Question: I'm currently working on a macro which extracts data from another Excel worksheet in different workbook, the macro will let user choose which workbook and which worksheet users'd like to copy data from, however now I'm getting an error message of
> Automation error
at line of
'''
Set RngToPaste = Union(wSheet2.Range("AD" & (X)), wSheet2.Range("AD" & X))
'''
I'm not sure why this causes error, cause .
For your reference, the rest of the code is here:
'''
Sub CopyFourColumns()
'// Declare your variables.
Dim wSheet1 As Worksheet
Dim wSheet2 As Worksheet
Dim wSlastRow As Long
Dim X As Long
Dim RngToCopy As Range
Dim RngToPaste As Range
Dim wkbSourceBook As Workbook
Dim wkbCrntWorkBook As Workbook
Set wkbCrntWorkBook = ActiveWorkbook
'// Set here Workbook(Sheets) names
With wkbCrntWorkBook
Set wSheet2 = ActiveSheet
End With
'extract data from another excel file
With Application.FileDialog(msoFileDialogOpen)
.Filters.Clear
.Filters.Add "Excel 2007-13", "*.xlsx; *.xlsm; *.xlsa"
.AllowMultiSelect = False
.Show
If .SelectedItems.Count > 0 Then
Workbooks.Open .SelectedItems(1)
Set wkbSourceBook = ActiveWorkbook
Set wSheet1 = ActiveSheet
'// Here lets Find the last row of data
wSlastRow = wSheet1.Range("AD" & Rows.Count).End(xlUp).Row
wSlastRow = wSheet1.Range("AF" & Rows.Count).End(xlUp).Row
wSlastRow = wSheet1.Range("AH" & Rows.Count).End(xlUp).Row
wSlastRow = wSheet1.Range("AE" & Rows.Count).End(xlUp).Row
'// Now Loop through each row
For X = 2 To wSlastRow
'insert wSlastRow no of rows to worksheet Summary
Rows(wSlastRow).Insert Shift:=xlDown
'Set RngToPaste = wSheet2.Range("P" & (X + 1))
Set RngToPaste = Union(wSheet2.Range("AD" & (X)), wSheet2.Range("AD" & X))
With wSheet1
'Set RngToCopy = Union(.Range("P" & X), .Range("P" & X))
Set RngToCopy = Union(.Range("P" & (X)), .Range("P" & X))
RngToCopy.Copy RngToPaste
End With
Set RngToPaste = Union(wSheet2.Range("AF" & (X)), wSheet2.Range("AF" & X))
With wSheet1
Set RngToCopy = Union(.Range("W" & (X)), .Range("W" & X))
RngToCopy.Copy RngToPaste
End With
Set RngToPaste = Union(wSheet2.Range("AH" & (X)), wSheet2.Range("AH" & X))
With wSheet1
Set RngToCopy = Union(.Range("C" & (X)), .Range("C" & X))
RngToCopy.Copy RngToPaste
End With
Set RngToPaste = Union(wSheet2.Range("AI" & (X)), wSheet2.Range("AI" & X))
With wSheet1
Set RngToCopy = Union(.Range("R" & (X)), .Range("R" & X))
RngToCopy.Copy RngToPaste
End With
'Add Schedule value
Set RngToPaste = Union(wSheet2.Range("AE" & (X)), wSheet2.Range("AE" & X))
RngToPaste.Value = "Scheduled"
'Add Emaill address value
Set RngToPaste = Union(wSheet2.Range("U" & (X)), wSheet2.Range("U" & X))
RngToPaste.Value = ".com"
Set RngToPaste = Union(wSheet2.Range("V" & (X)), wSheet2.Range("V" & X))
RngToPaste.Value = ".com"
Set RngToPaste = Union(wSheet2.Range("AA" & (X)), wSheet2.Range("AA" & X))
RngToPaste.Value = ".com"
Set RngToPaste = Union(wSheet2.Range("AB" & (X)), wSheet2.Range("AB" & X))
RngToPaste.Value = ".com"
Set RngToPaste = Union(wSheet2.Range("AC" & (X)), wSheet2.Range("AC" & X))
RngToPaste.Value = ".com"
Next X
wkbSourceBook.Close False
End If
End With
'// Simple Msg Box
MsgBox "Copy & Paste is Done."
End Sub
'''
Here's the sample data:

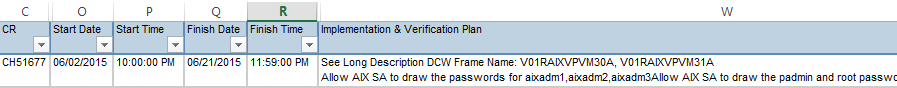
Answer: When you use objects with 'Set ... = ...' don't forget to free the reference at the end of code with 'Set ... = Nothing'.
And you don't have to use objects so much, if it not interesting for you regarding code volume or some other aspects. (Especially for the copy)
Here is your code cleaned and reviewed, give it a try :
'''
Sub CopyFourColumns()
'// Declare your variables.
Dim wSheet1 As Worksheet, _
wSheet2 As Worksheet, _
wSlastRow As Long, _
X As Long, _
wkbSourceBook As Workbook, _
wkbCrntWorkBook As Workbook
Set wkbCrntWorkBook = ActiveWorkbook
'// Set here Workbook(Sheets) names
Set wSheet2 = wkbCrntWorkBook.ActiveSheet
'extract data from another excel file
With Application.FileDialog(msoFileDialogOpen)
.Filters.Clear
.Filters.Add "Excel 2007-13", "*.xlsx; *.xlsm; *.xlsa"
.AllowMultiSelect = False
.Show
If .SelectedItems.Count > 0 Then
Set wkbSourceBook = Workbooks.Open(.SelectedItems(1))
Set wSheet1 = wkbSourceBook.ActiveSheet
'// Here lets Find the last row of data
wSlastRow = wSheet1.Rows(wSheet1.Rows.Count).End(xlUp).Row
'// Now Loop through each row
For X = 2 To wSlastRow
'insert wSlastRow no of rows to worksheet Summary
wSheet1.Rows(wSlastRow).Insert Shift:=xlDown
wSheet1.Range("P" & X).Copy Destination:=wSheet2.Range("AD" & X)
wSheet1.Range("W" & X).Copy Destination:=wSheet2.Range("AF" & X)
wSheet1.Range("C" & X).Copy Destination:=wSheet2.Range("AH" & X)
wSheet1.Range("R" & X).Copy Destination:=wSheet2.Range("AI" & X)
'Add Schedule value
wSheet2.Range("AE" & X).Value = "Scheduled"
'Add Emaill address value
wSheet2.Range("U" & X).Value = ".com"
wSheet2.Range("V" & X).Value = ".com"
wSheet2.Range("AA" & X).Value = ".com"
wSheet2.Range("AB" & X).Value = ".com"
wSheet2.Range("AC" & X).Value = ".com"
Next X
wkbSourceBook.Close False
End If
End With
'Free objects
Set wkbCrntWorkBook = Nothing
Set wSheet2 = Nothing
Set wkbSourceBook = Nothing
Set wSheet1 = Nothing
'// Simple Msg Box
MsgBox "Copy & Paste is Done."
End Sub
'''